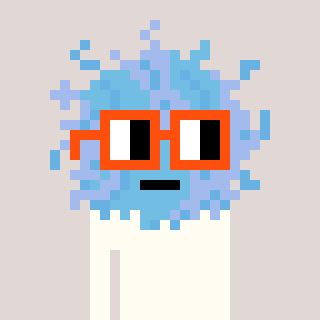
a pixel art character with square orange glasses, a lint-shaped head and a grayscale-colored body on a warm background